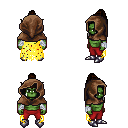
a pixel art fantasy rpg character, male body template, orc, green skin, yellow tattered cape, red pants, brown long topknot hairstyle, cloth hood, white cloth bandages, metal boots, four views (front, back, left, right), 2x2 character sprite sheet, small pixel art, hard edges, no anti-aliasing